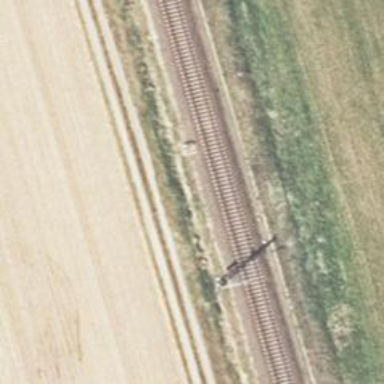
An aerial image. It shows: Railway signal.